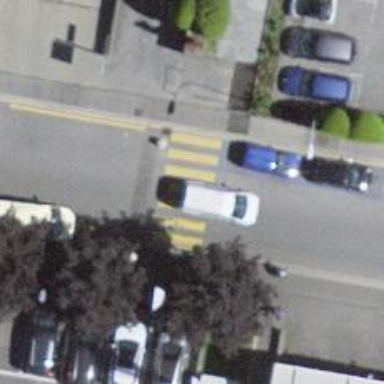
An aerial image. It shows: Uncontrolled crossing on the road.